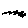
Label: zigzag